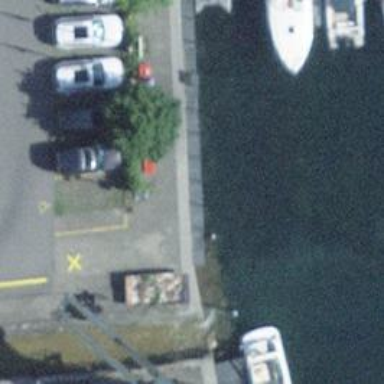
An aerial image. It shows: Brown bench in the vicinity.